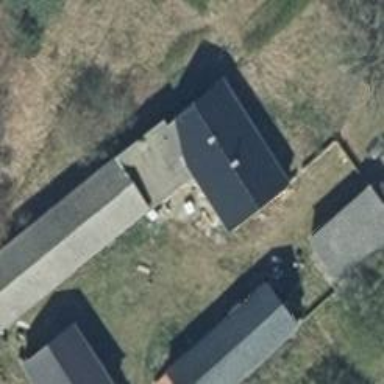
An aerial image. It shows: Traditional gabled house with black roof.